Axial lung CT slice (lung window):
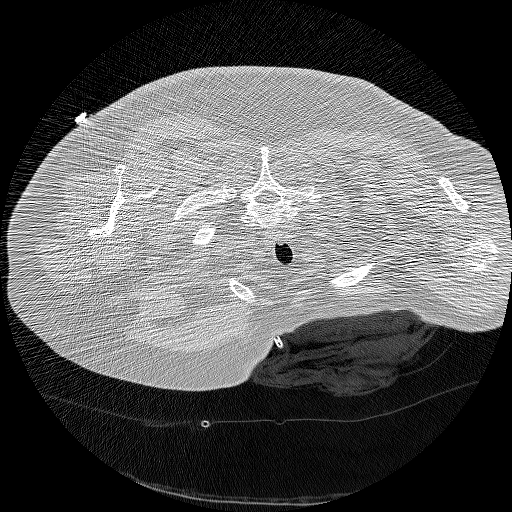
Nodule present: no